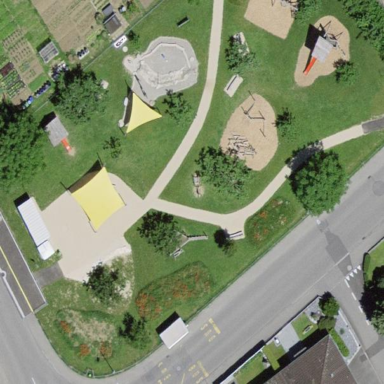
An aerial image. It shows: Playground area for leisure land.